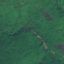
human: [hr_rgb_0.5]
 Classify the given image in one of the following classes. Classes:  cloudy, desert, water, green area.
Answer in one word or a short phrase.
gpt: green area